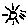
Label: sun